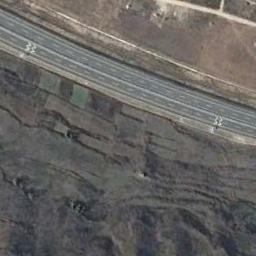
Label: freeway